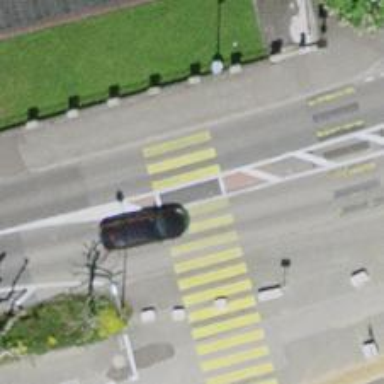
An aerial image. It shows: Marked road crossing with pedestrian island.